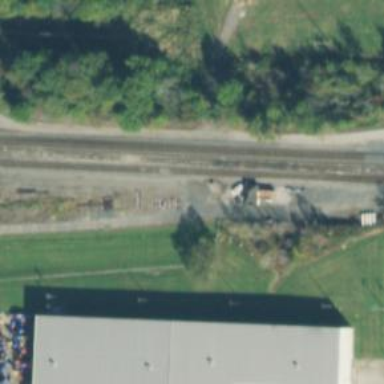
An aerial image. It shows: Junction on the railway.